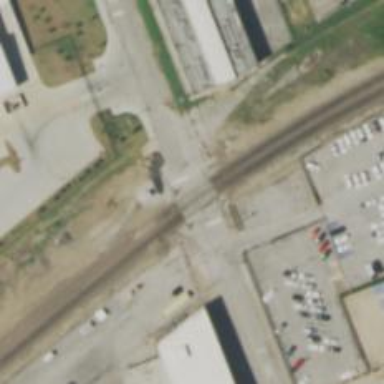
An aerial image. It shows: Railway level crossing.